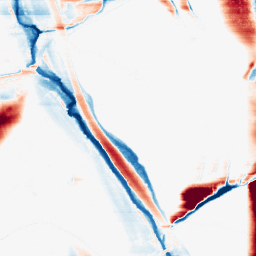
Category: morphological
Decomposition family: morphological_rect
Decomposition parameters: operation: average
width: 50
height: 3
Upsampling method: sinc_hamming
Upsampling parameters: scale: 8
kernel_size: 16
Upsampling scale: 8